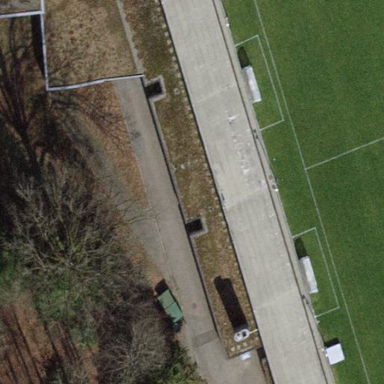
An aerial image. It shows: Sports centre building.